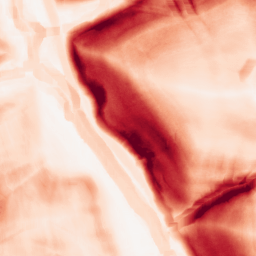
Category: morphological
Decomposition family: morphological_square
Decomposition parameters: operation: gradient
size: 10
Upsampling method: bicubic_3x
Upsampling parameters: scale: 3
Upsampling scale: 3